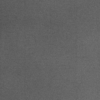
Label: dusty